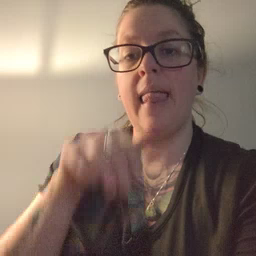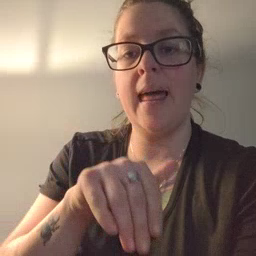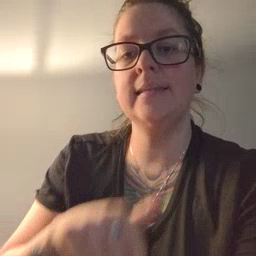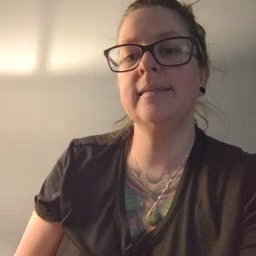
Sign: night